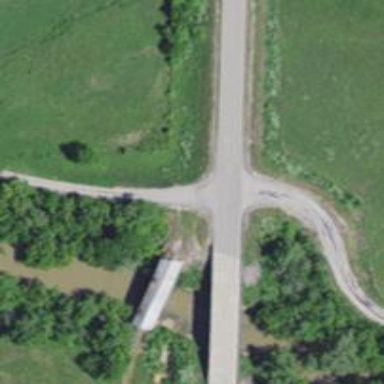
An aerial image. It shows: Covered footway bridge.